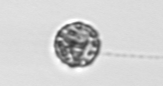
Label: coccolithophorid